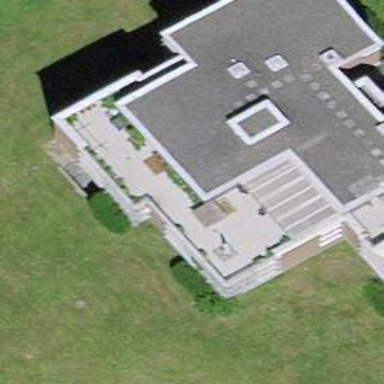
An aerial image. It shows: Residential building.